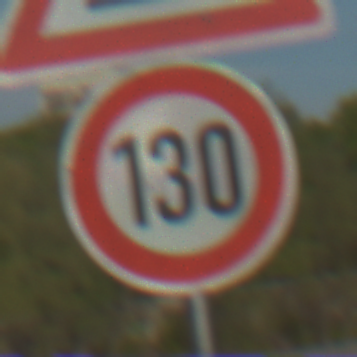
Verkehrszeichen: Geschwindigkeit130
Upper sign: UnebeneFahrbahn
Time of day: MorningAfternoon
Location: Outdoor (Suburban)
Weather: PartlyCloudy
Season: NotSpecified
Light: Natural